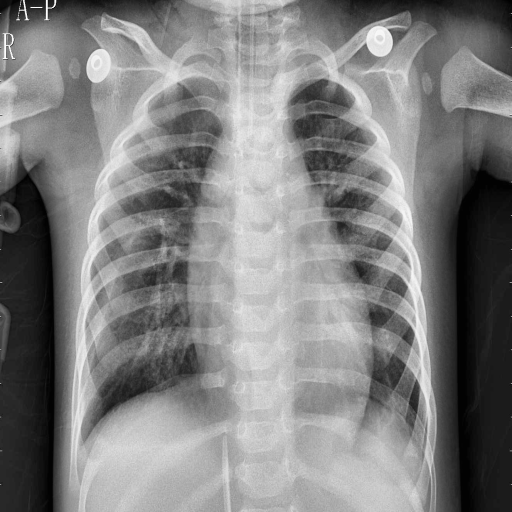
Finding: PNEUMONIA